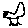
Label: bird